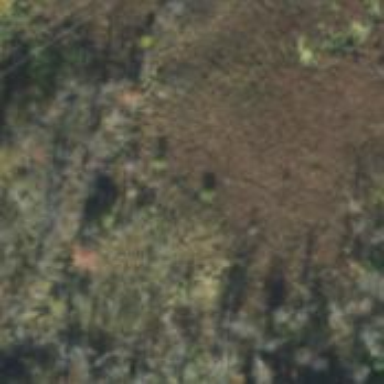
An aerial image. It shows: Swamp in wetland area.